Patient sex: F
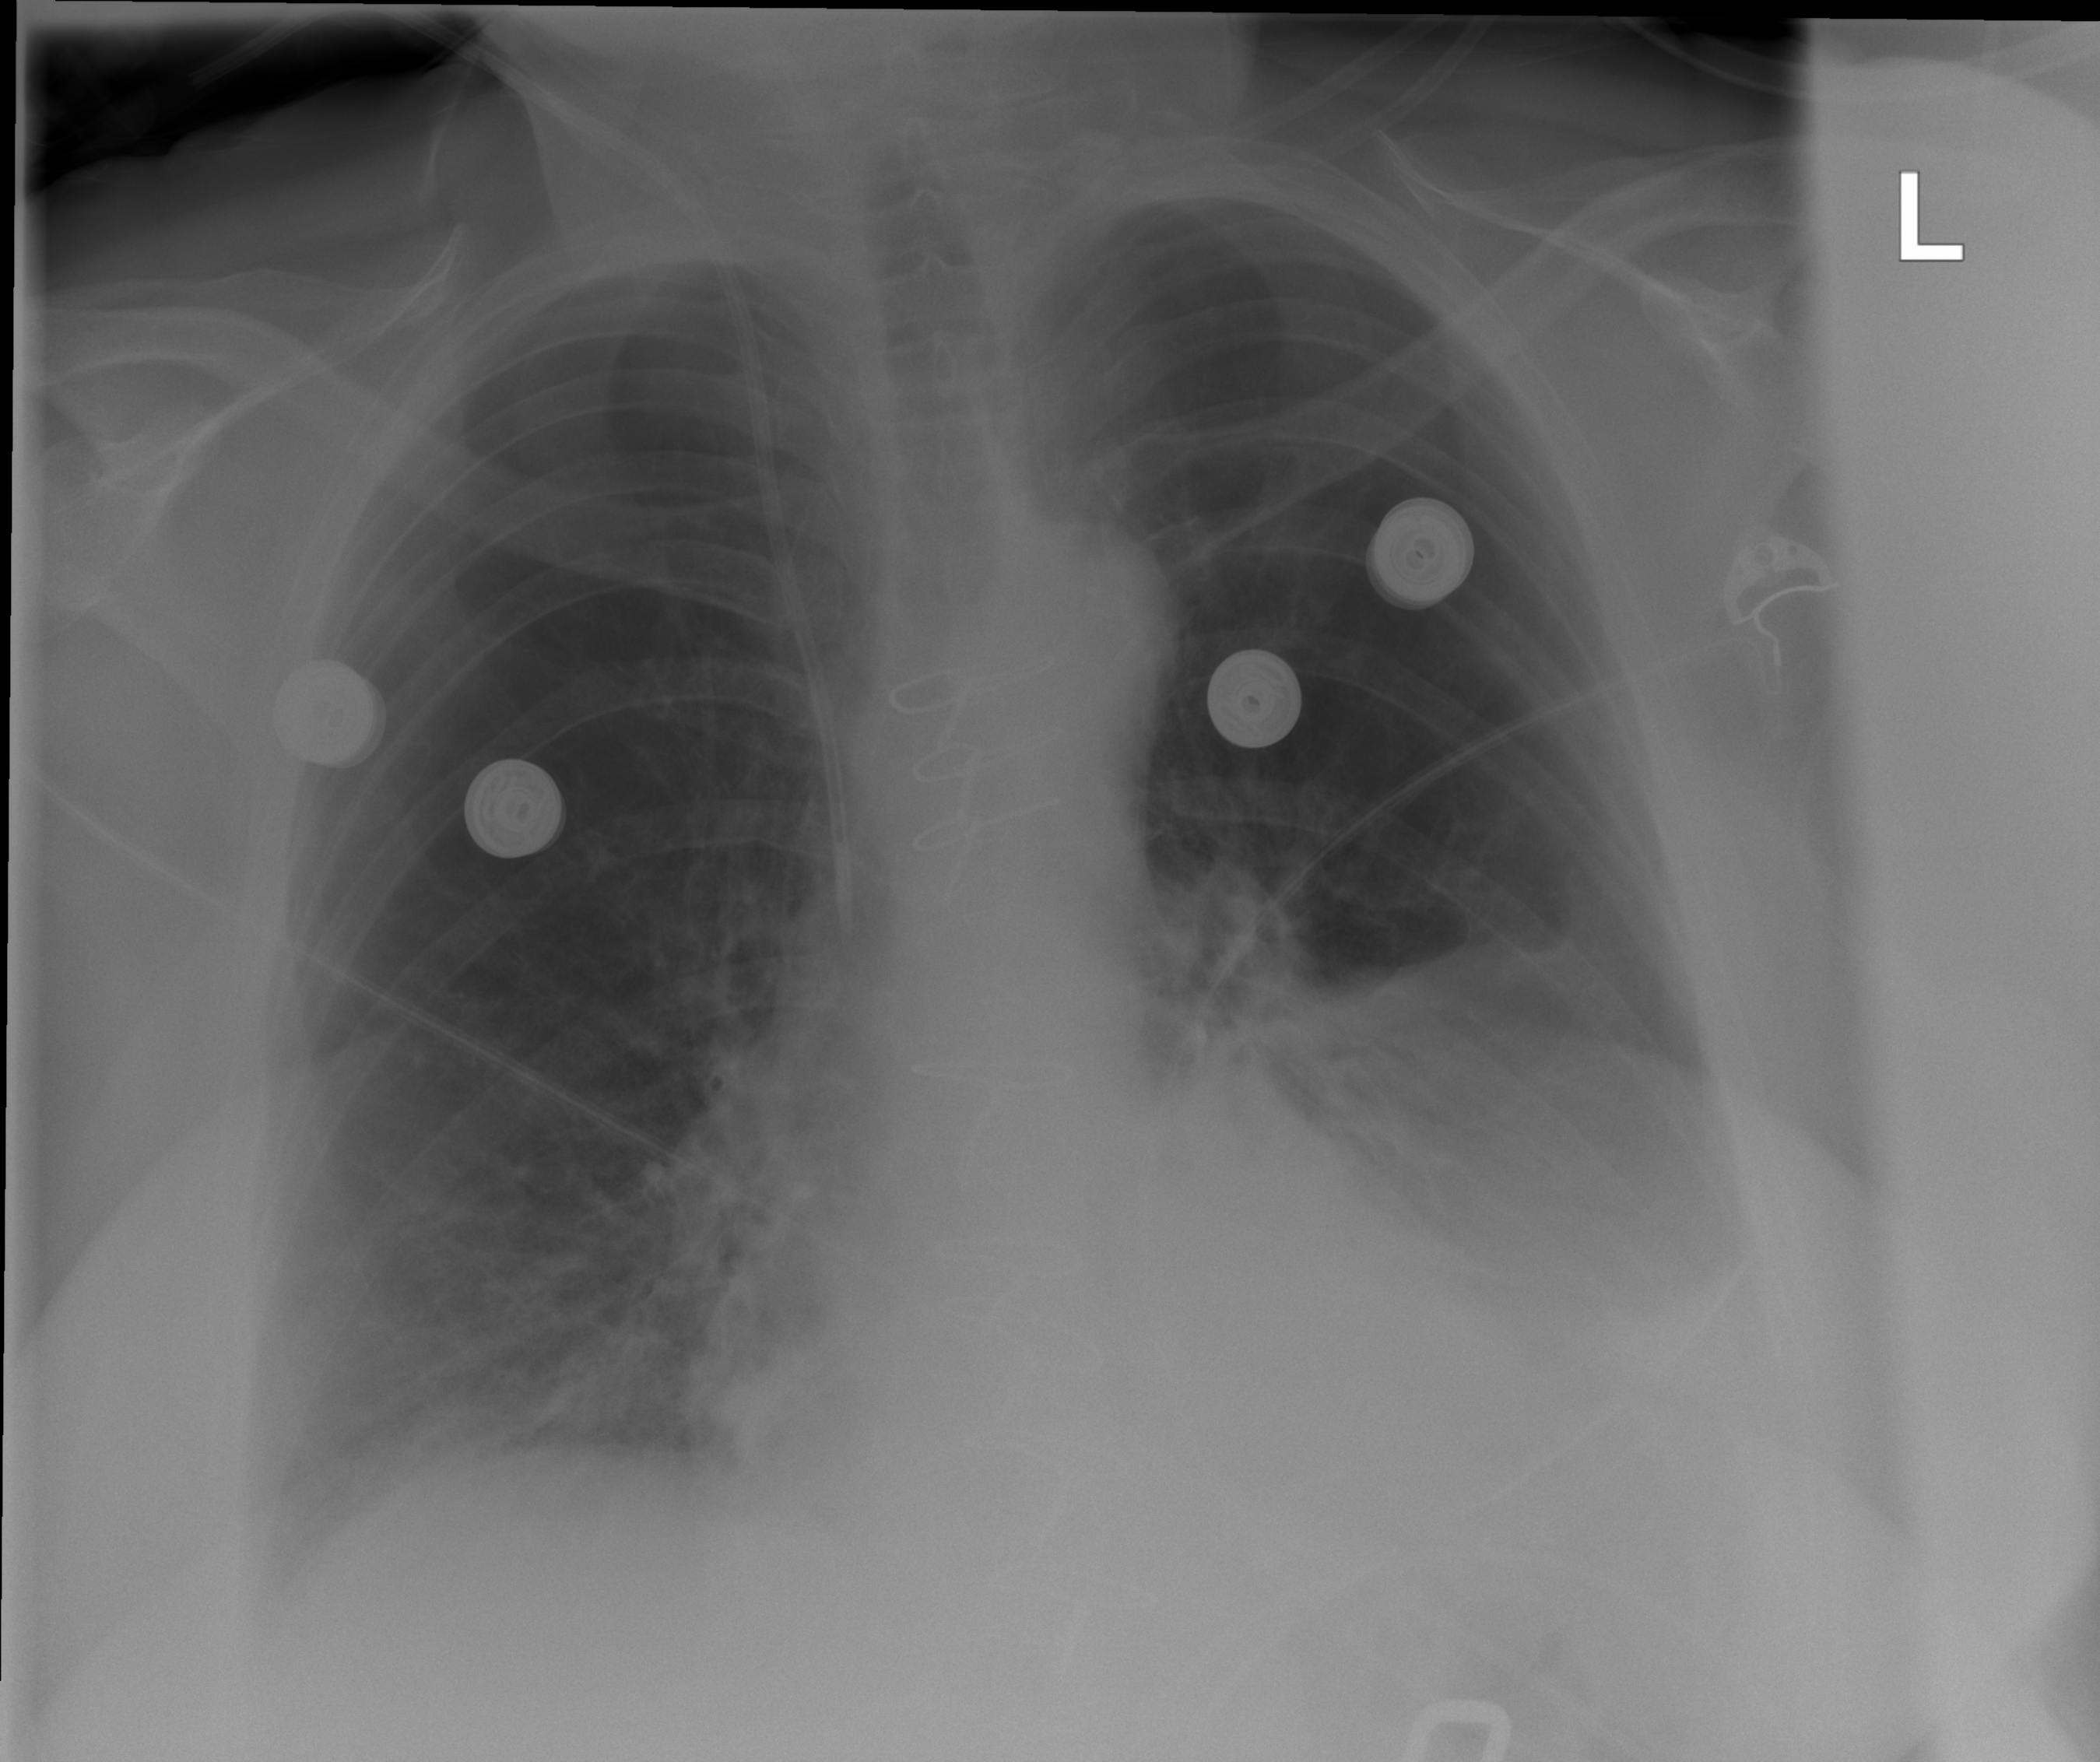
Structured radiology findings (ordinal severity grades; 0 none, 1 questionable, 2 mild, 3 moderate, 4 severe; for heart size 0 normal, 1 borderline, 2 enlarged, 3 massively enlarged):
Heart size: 2
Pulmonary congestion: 0
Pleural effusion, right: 0
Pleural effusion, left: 2
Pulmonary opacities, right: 1
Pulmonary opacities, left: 1
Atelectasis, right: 2
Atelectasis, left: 2